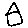
Label: house